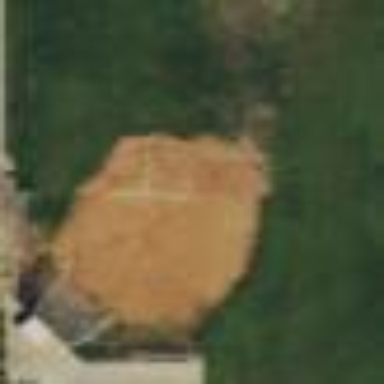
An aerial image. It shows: Baseball pitch for leisure land.